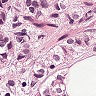
Metastatic tissue present: yes